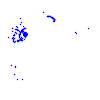
Particle: electron